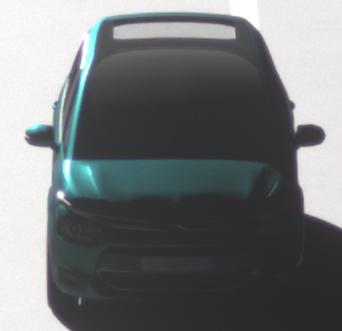
Make: Citroen
Model: Grand C4 Picasso VTi 120
Detailed model: Grand C4 Picasso (II)
Model produced from: 2013/10
Model produced until: 2015/02
Doors: 5
Color: blue
Road condition: dry road
Daytime: morning or afternoon
Contrast: high contrast